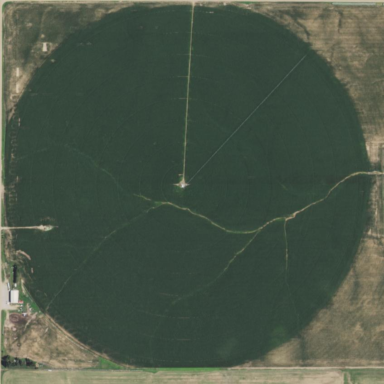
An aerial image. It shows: Farmland with pivot irrigation system.